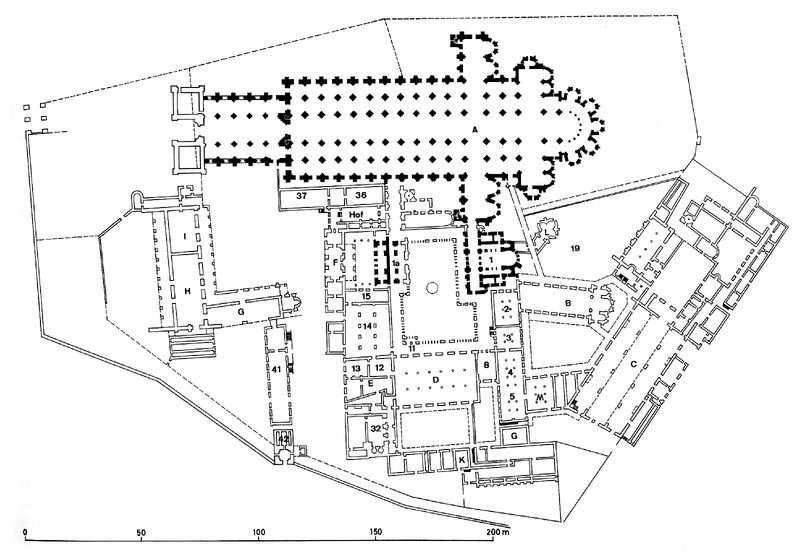
Titel: Kathedrale Cluny, ehemalige Abteikirche, Bau III
Standort: Cluny, Kathedrale (Bau III) (EU - F - Burgund)
Schlagwörter: skizze, säulen, zeichnung, zimmer, anlage, gebäude, architektur, kirche, schiff, wände, kloster, dom, schwarzweiß, kathedrale, mittelalter, apsis, chor, kapelle, plan, vorlage, grundriss, aufriss, lageplan, maßeinheit, nebengebäude, bauaufnahme, sixtina, sixtinisch